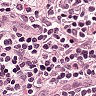
Metastatic tissue present: no